Question: i have ajax calls to server, that returns processed json data. To speed things up i need them to be executed at the same time.
I get executed and returned only one request at the time

As you can see, there is response times that almost doubles each time, but data sent always the same. If i understand corectly, there must be all call times e.g. 15,47s.
aJax:
'''
$.each([76, 76, 76, 76], function(){
$.ajax({
url: 'index.php?r=report/generateReport',
type: 'post',
dataType: 'json',
data:{ ... },
async: true,
success: function(json){
....
}
});
console.log('done');
});
'''
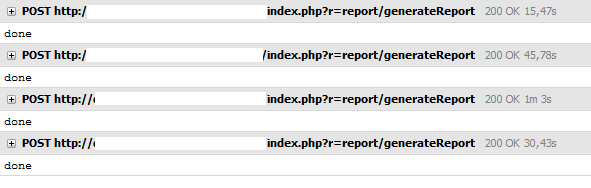
Answer: Do you use sessions? Then it's the session locking. Call 'session_write_close()' as soon as possible.